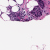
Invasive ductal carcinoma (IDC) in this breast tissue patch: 0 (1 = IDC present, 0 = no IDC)